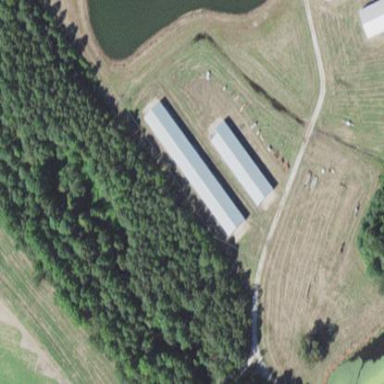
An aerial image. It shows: Farm auxiliary building.